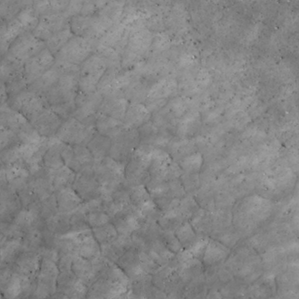
Label: non_frost